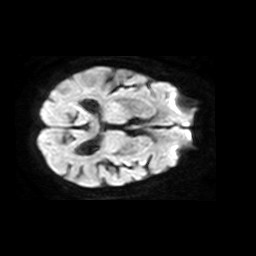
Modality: TRACE
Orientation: axial
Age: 83
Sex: female
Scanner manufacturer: philips
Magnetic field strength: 1.5 T
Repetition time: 4.802 s
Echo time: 0.07764 s